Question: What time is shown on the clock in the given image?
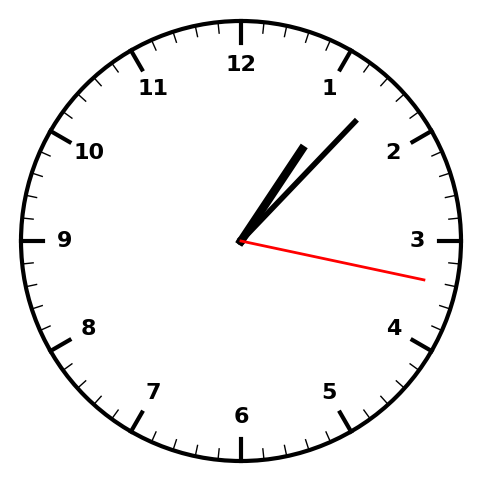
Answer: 01:07:17